Question: In T4 Templates, i can get Intellisense when typing 'string.'

''
How can I get this support for my own controller and functions, e.g. typing 'myClass.' doesnt work.
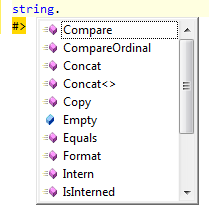
Answer: So far this editor gives me complete intellisense supprot in T4-Templates: Visulal T4: <URL>
Same for the tangible T4 Editor, but only in the PRO Edition:
<URL>